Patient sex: M
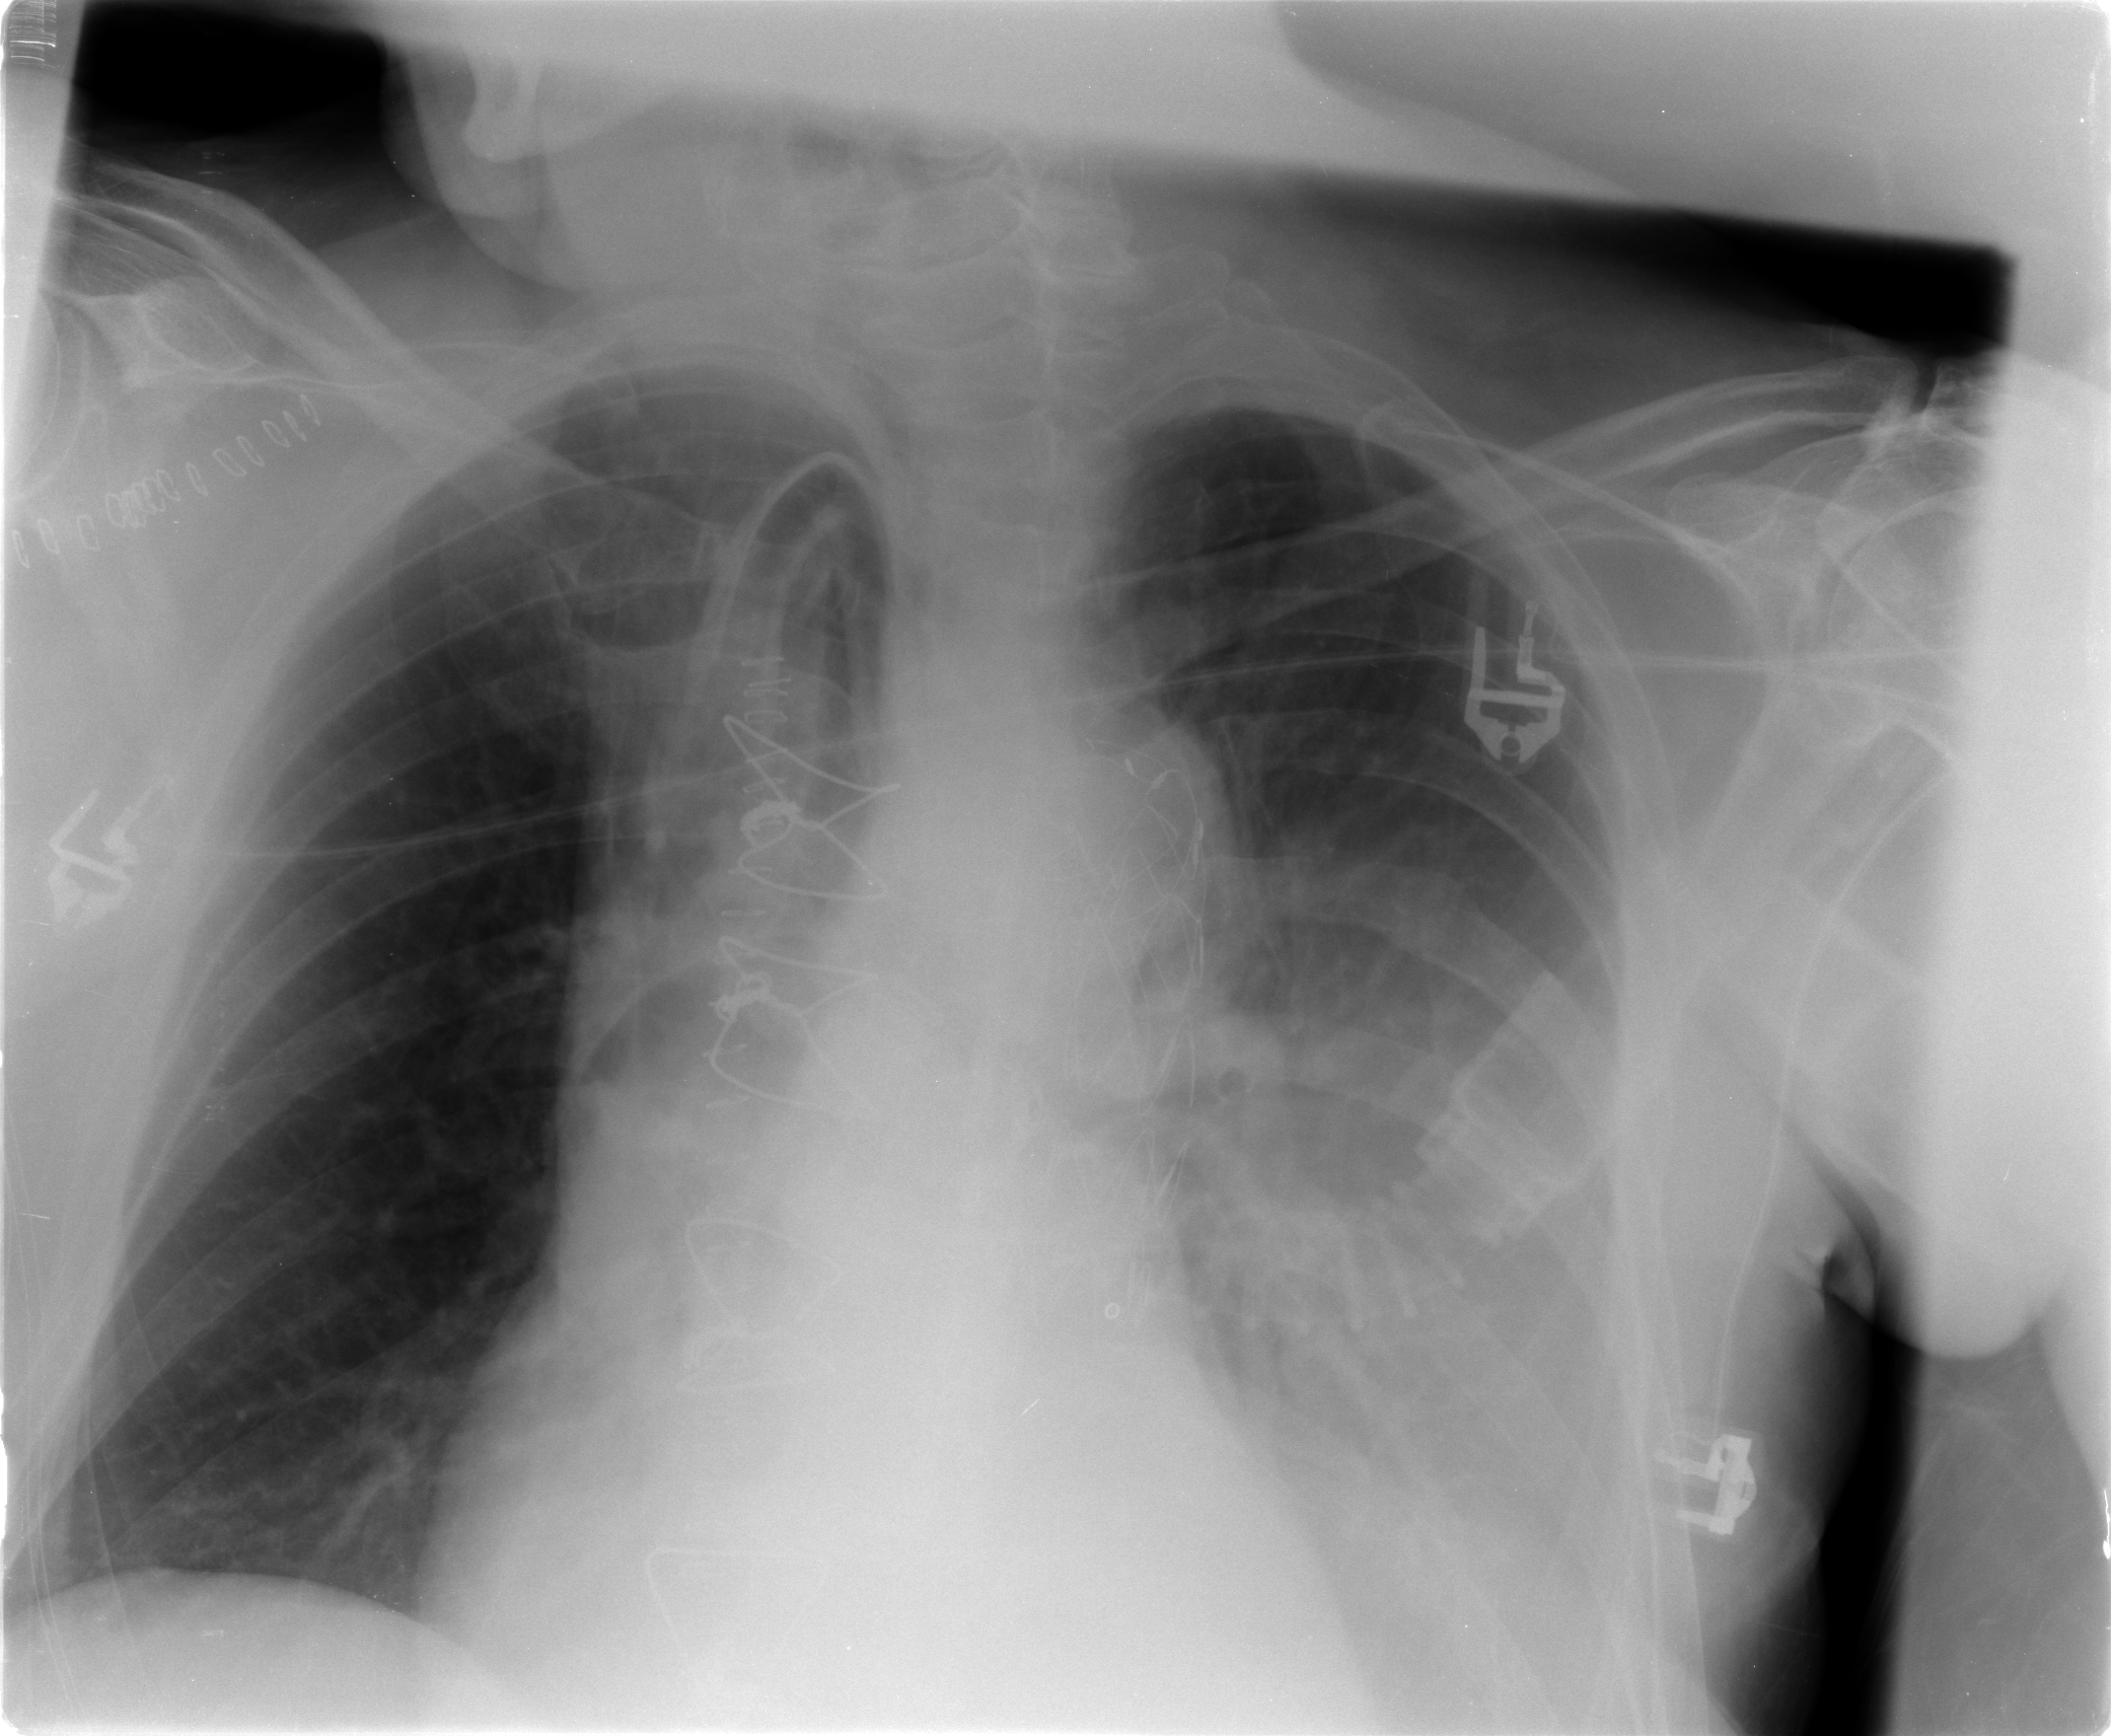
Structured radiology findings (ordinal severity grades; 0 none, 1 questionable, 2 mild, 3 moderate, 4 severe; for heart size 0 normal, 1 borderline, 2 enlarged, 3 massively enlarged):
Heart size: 2
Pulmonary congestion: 2
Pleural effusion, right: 0
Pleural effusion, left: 2
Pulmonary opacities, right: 0
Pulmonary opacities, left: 0
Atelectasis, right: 0
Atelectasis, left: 2